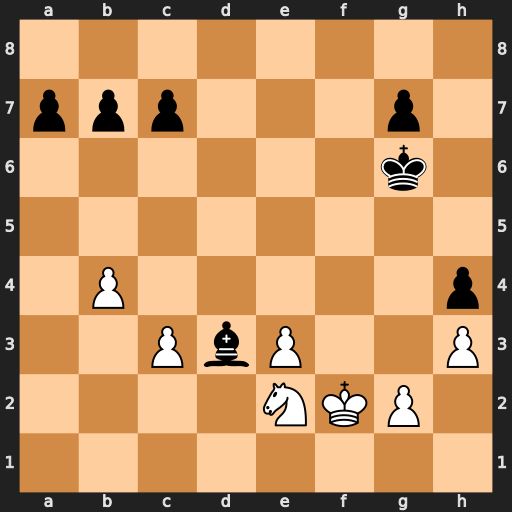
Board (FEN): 8/ppp3p1/6k1/8/1P5p/2PbP2P/4NKP1/8
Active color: w
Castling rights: -
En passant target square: -
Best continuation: Nf4+ Kf5 Nxd3